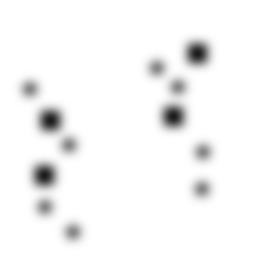
Squares: 4
Triangles: 0
Stars: 8
Total shapes: 12